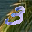
Label: 3